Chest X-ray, PA view. Patient: 46 years old, sex M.
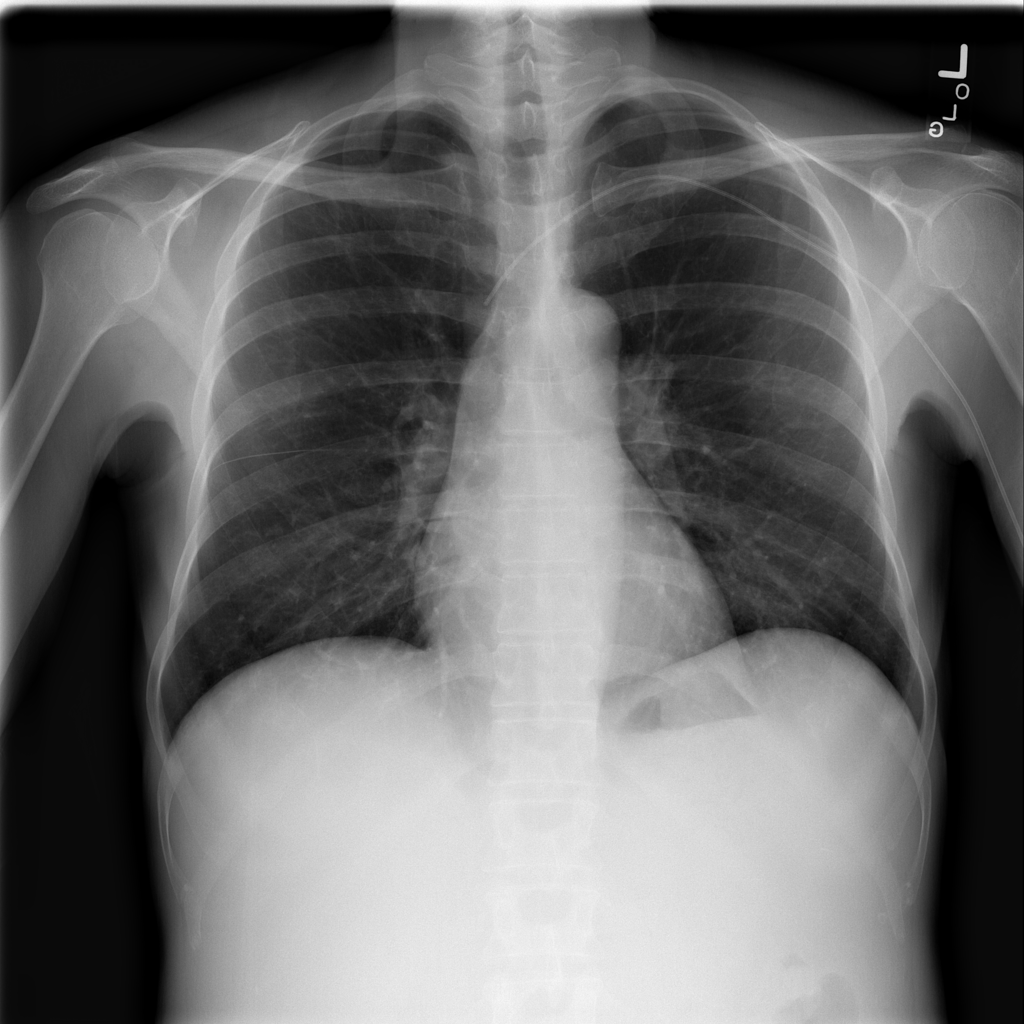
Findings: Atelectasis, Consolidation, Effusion